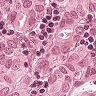
Metastatic tissue present: yes